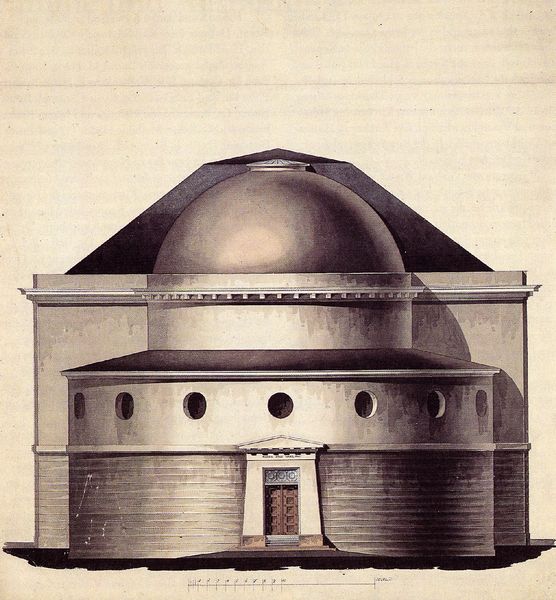
Titel: Zeichnung von dem Chor der Frauenkirche in Kopenhagen
Künstler: Christian Frederik Hansen
Schlagwörter: fenster, tür, dach, gebäude, stein, rund, kuppel, runde, eingang, loch, entwurf, portal, sims, pforte, bauwerk, okulus, skala, astronomie, sms, observatorium